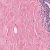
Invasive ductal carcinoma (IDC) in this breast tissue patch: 0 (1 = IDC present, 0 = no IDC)